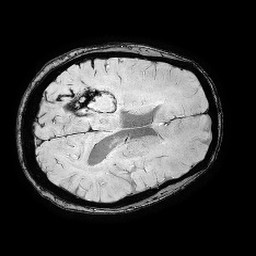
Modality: SWI
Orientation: axial
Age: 44
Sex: male
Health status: ill
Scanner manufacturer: philips
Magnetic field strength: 3 T
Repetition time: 0.031 s